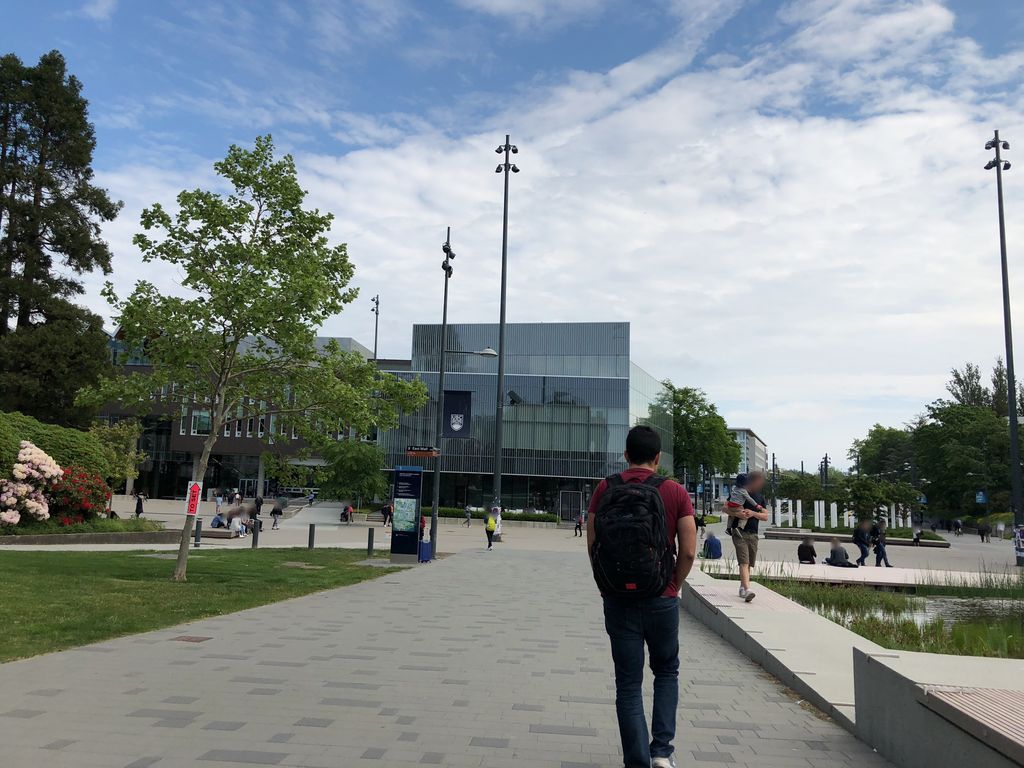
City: vancouver